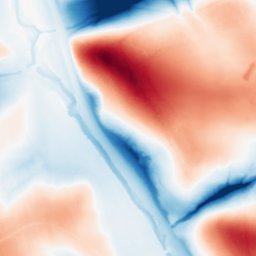
Category: classical
Decomposition family: gaussian_anisotropic
Decomposition parameters: sigma_x: 10
sigma_y: 50
Upsampling method: quartic
Upsampling parameters: scale: 8
Upsampling scale: 8